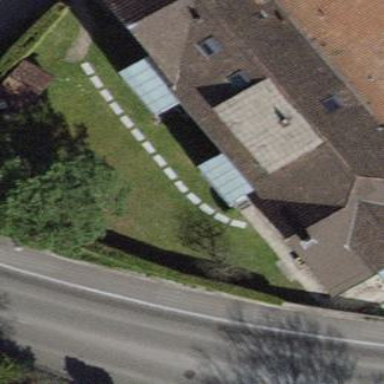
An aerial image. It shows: Terrace building with gabled roof.